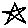
Label: star